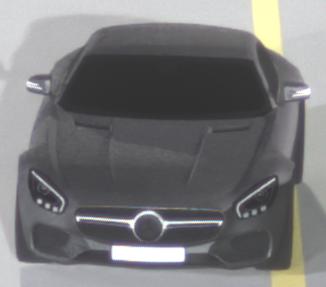
Make: Mercedes-Benz
Model: AMG GT Coupé
Detailed model: AMG GT (190) Coupé
Model produced from: 2014/10
Model produced until: 2017/01
Doors: 2
Color: gray
Road condition: dry road
Daytime: night
Contrast: high contrast